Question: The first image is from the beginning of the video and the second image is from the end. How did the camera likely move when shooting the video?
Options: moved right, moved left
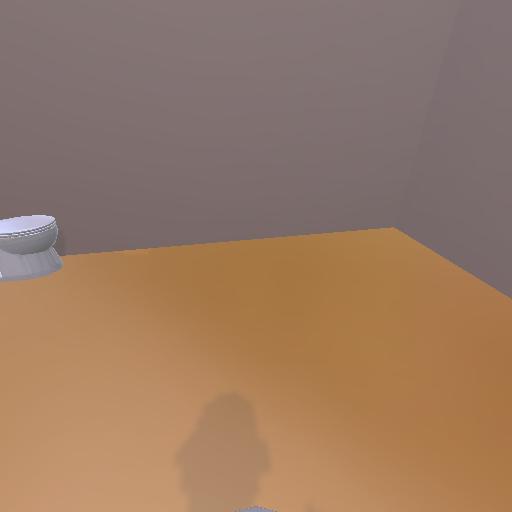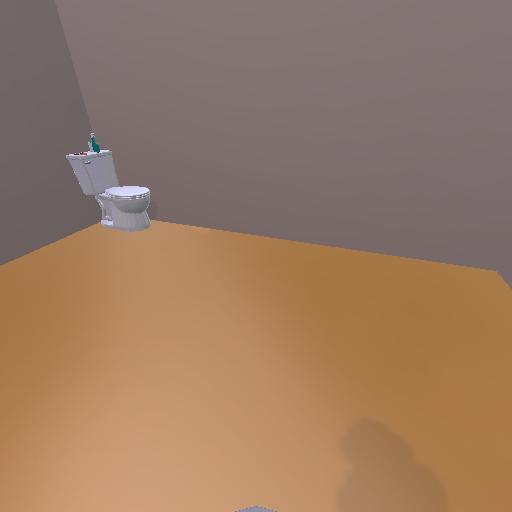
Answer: moved right